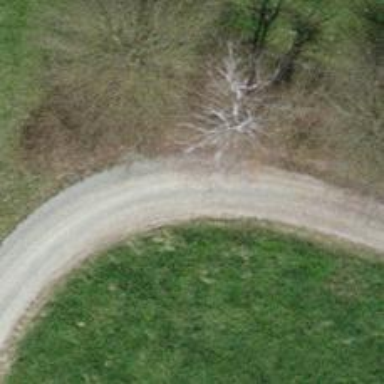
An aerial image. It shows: Pebblestone track with grade2 tracktype.